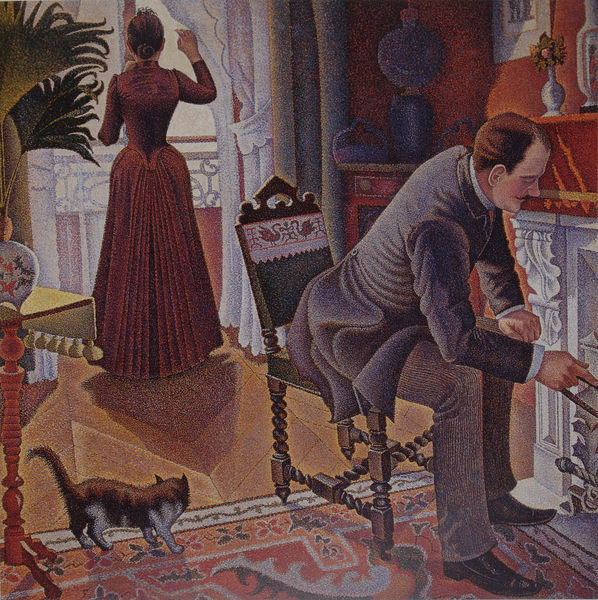
Titel: Un dimanche, Ein Sonntag
Künstler: Paul Signac
Institution: (Privatsammlung)
Schlagwörter: blau, blätter, feuer, gemälde, mann, schatten, weiß, gelb, grün, impressionismus, ocker, sitzen, blumen, braun, fenster, frau, frisur, grau, holz, kleid, licht, orange, paris, profil, raum, rücken, schwarz, stuhl, tisch, zimmer, dame, rot, tier, beige, malerei, muster, rock, teppich, anzug, bart, hose, jacke, regal, schnurrbart, arme, falten, stehen, ärmel, bild, gesten, innenraum, rückenlehne, schauen, tischbein, tischdecke, tischtuch, vorhang, öl, vögel, brüstung, gitter, boden, interieur, reich, adel, decke, paar, pflanze, pflanzen, england, rosa, genre, kamin, ofen, vase, schwanz, balkon, taille, dutt, farbig, rückenansicht, wohnzimmer, ecke, kaminsims, schwan, mieder, parkett, schuhe, pointilismus, flächen, farbe, lila, violett, blue, chair, curtain, curtains, fringe, lamp, men, people, red, white, window, women, schnäuzer, black, carpet, chairs, dress, duktus, gardine, gardinen, gray, green, interior, ladies, lady, modern, painting, room, salon, skirt, table, vorhänge, wall, wohnung, woman, homme, jaune, stuhllehne, streifen, flowers, picture, pink, rug, vasen, brown, floor, palm, palme, parkettboden, plant, pot, quaste, roch, warten, neue sachlichkeit, punkte, hüften, fussboden, katze, halterung, hausherr, gerät, kater, fliesen, streit, tupfen, sims, ehepaar, maison, sehnsucht, flower, wohlhabend, stuhlbeine, classic, man, tree, troddel, bourgeois, dos, riche, chaise, rouge, tapis, palmen, seurat, drapes, suit, ständer, plissiert, bommel, orientteppich, drawing, femme, schränkchen, fenetre, fleurs, gefäße, color, shadow, coat, birds, boots, peinture, schwäne, statue, gedrechselt, shelf, quasten, realisme, gemütlichkeit, bord, poker, leaves, mantle, pointillismus, georges seurat, pointillisme, couple, anzünden, baistelltisch, balkonbrüstung, bellamy, cat, chat, cheminée, costume, cul de paris, eckschrank, einheizen, family, fauteuil, feuer machen, fireplace, guréidon, guéridon, harr, heizen, hopper, häuslichket, karmin, kataer, kohlenzange, mari, ponitilismus, rideau, rottöne, solitude, stochern, szehen, tapi, verstrebung, vorhan, wdel, zange, époux, colors, back, shoe, shoes, couleur, touche, cloth, fire, balcon, chinoiserie, feu, japonisant, plante, plis, point, fischgrät, coupe, flowerpot, stresemann, décoration, scene, store, bourgeoisie, mustache, moustache, plantes, chaire, car, rideaux, ruffle, chaud, pointilliste, points, pleats, scene de genre, apartment, t, te, xixe, spindle, siège, swan, was, pointlilismus, balnkon, tisonnier, blixk nach draussen, victorian era, appartement, menage, rideuax, divisionnisme, néo-impressionnisme, marié, tison, tisonier, touche diivisé, tes, tt, look out, roon, ladie, hentelment, gentelment, carpez, conventionnel